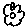
Label: flower